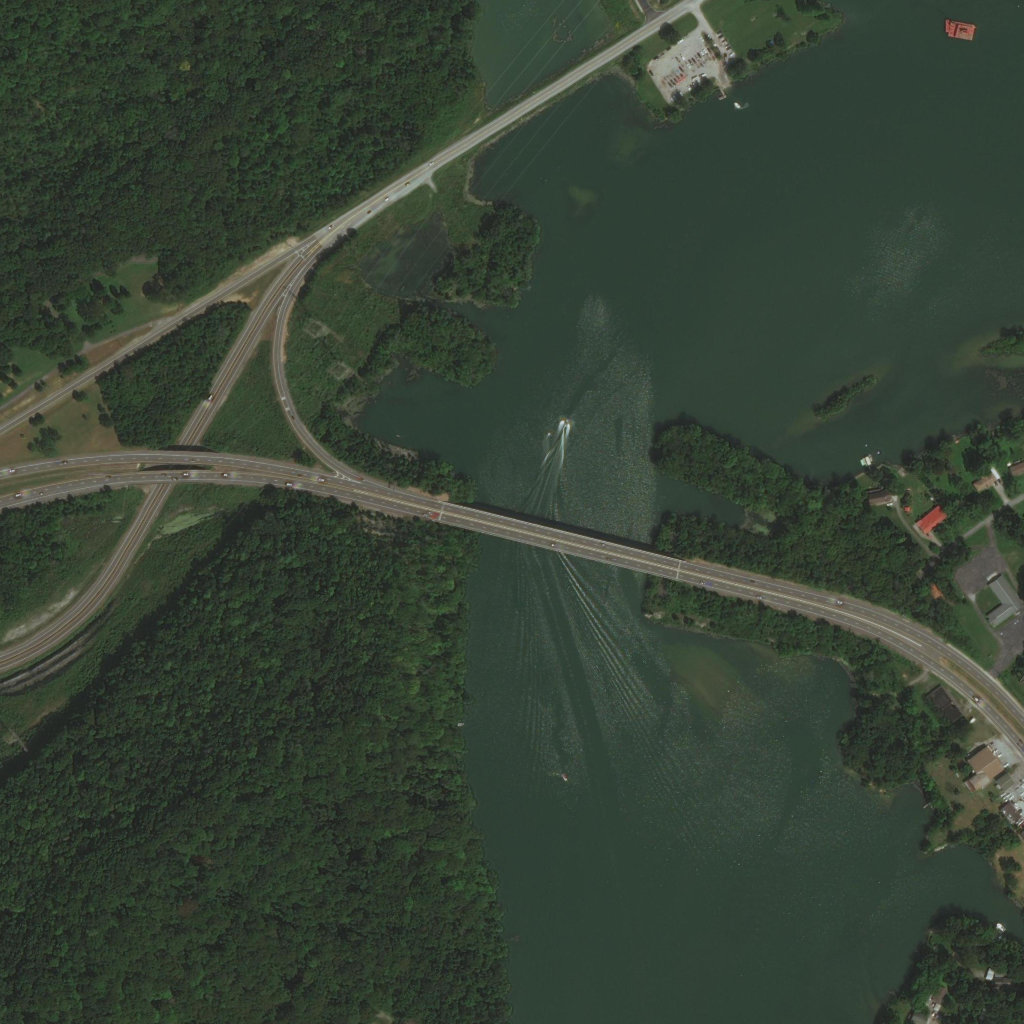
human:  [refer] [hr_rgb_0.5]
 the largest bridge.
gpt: <box>[[42, 49, 66, 56, 0]]</box>